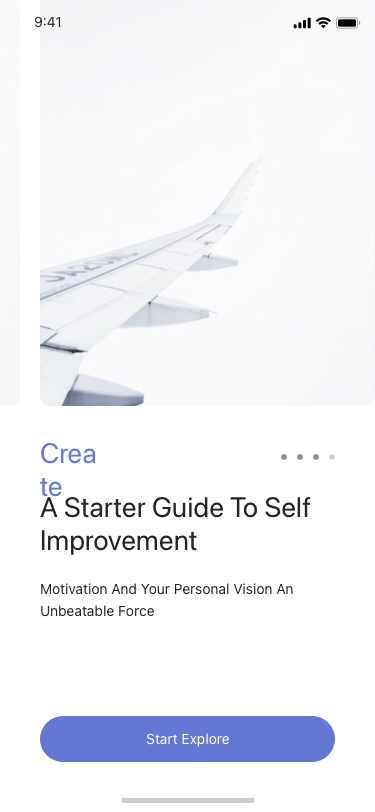
Text in this UI design:
A Starter Guide To Self Improvement
Create
Motivation And Your Personal Vision An Unbeatable Force